Question: I have already managed to fetch data form firebase.problem is when i'm going to filter data according to the id it doesn't work.
'''
import { Component, OnInit } from '@angular/core';
import { ActivatedRoute } from '@angular/router';
import { AngularFireDatabase, AngularFireList ,} from 'angularfire2/database';
import { Observable } from 'rxjs'
import { query } from '@angular/core/src/render3';
import { Key } from 'protractor';
class postview {
constructor(public title) { }
}
@Component({
selector: 'app-news-view',
templateUrl: './news-view.page.html',
styleUrls: ['./news-view.page.scss'],
})
export class NewsViewPage implements OnInit {
id: string;
public books: AngularFireList<postview[]>;
itemlol: Observable<any>;
posts: Observable<any[]>;
constructor(private route: ActivatedRoute , db: AngularFireDatabase) {
let idp :string = this.id;
this.posts = db.list('Posts' ,ref => {
return ref.orderByChild('Post_Id').equalTo(idp)
}).valueChanges();
// this.itemlol= db.object('Posts').valueChanges();
}
ngOnInit() {
this.id = this.route.snapshot.paramMap.get('id');
console.log(this.id);
console.log(this.posts);
}
}
'''
in the section 'return ref.orderByChild('Post_Id').equalTo(idp)' I need to pass variable in 'equalTo()'. It should change according to the user instructions
Example
'''
equalTo(01)
equalTo(02)
'''
This is my firebase database:

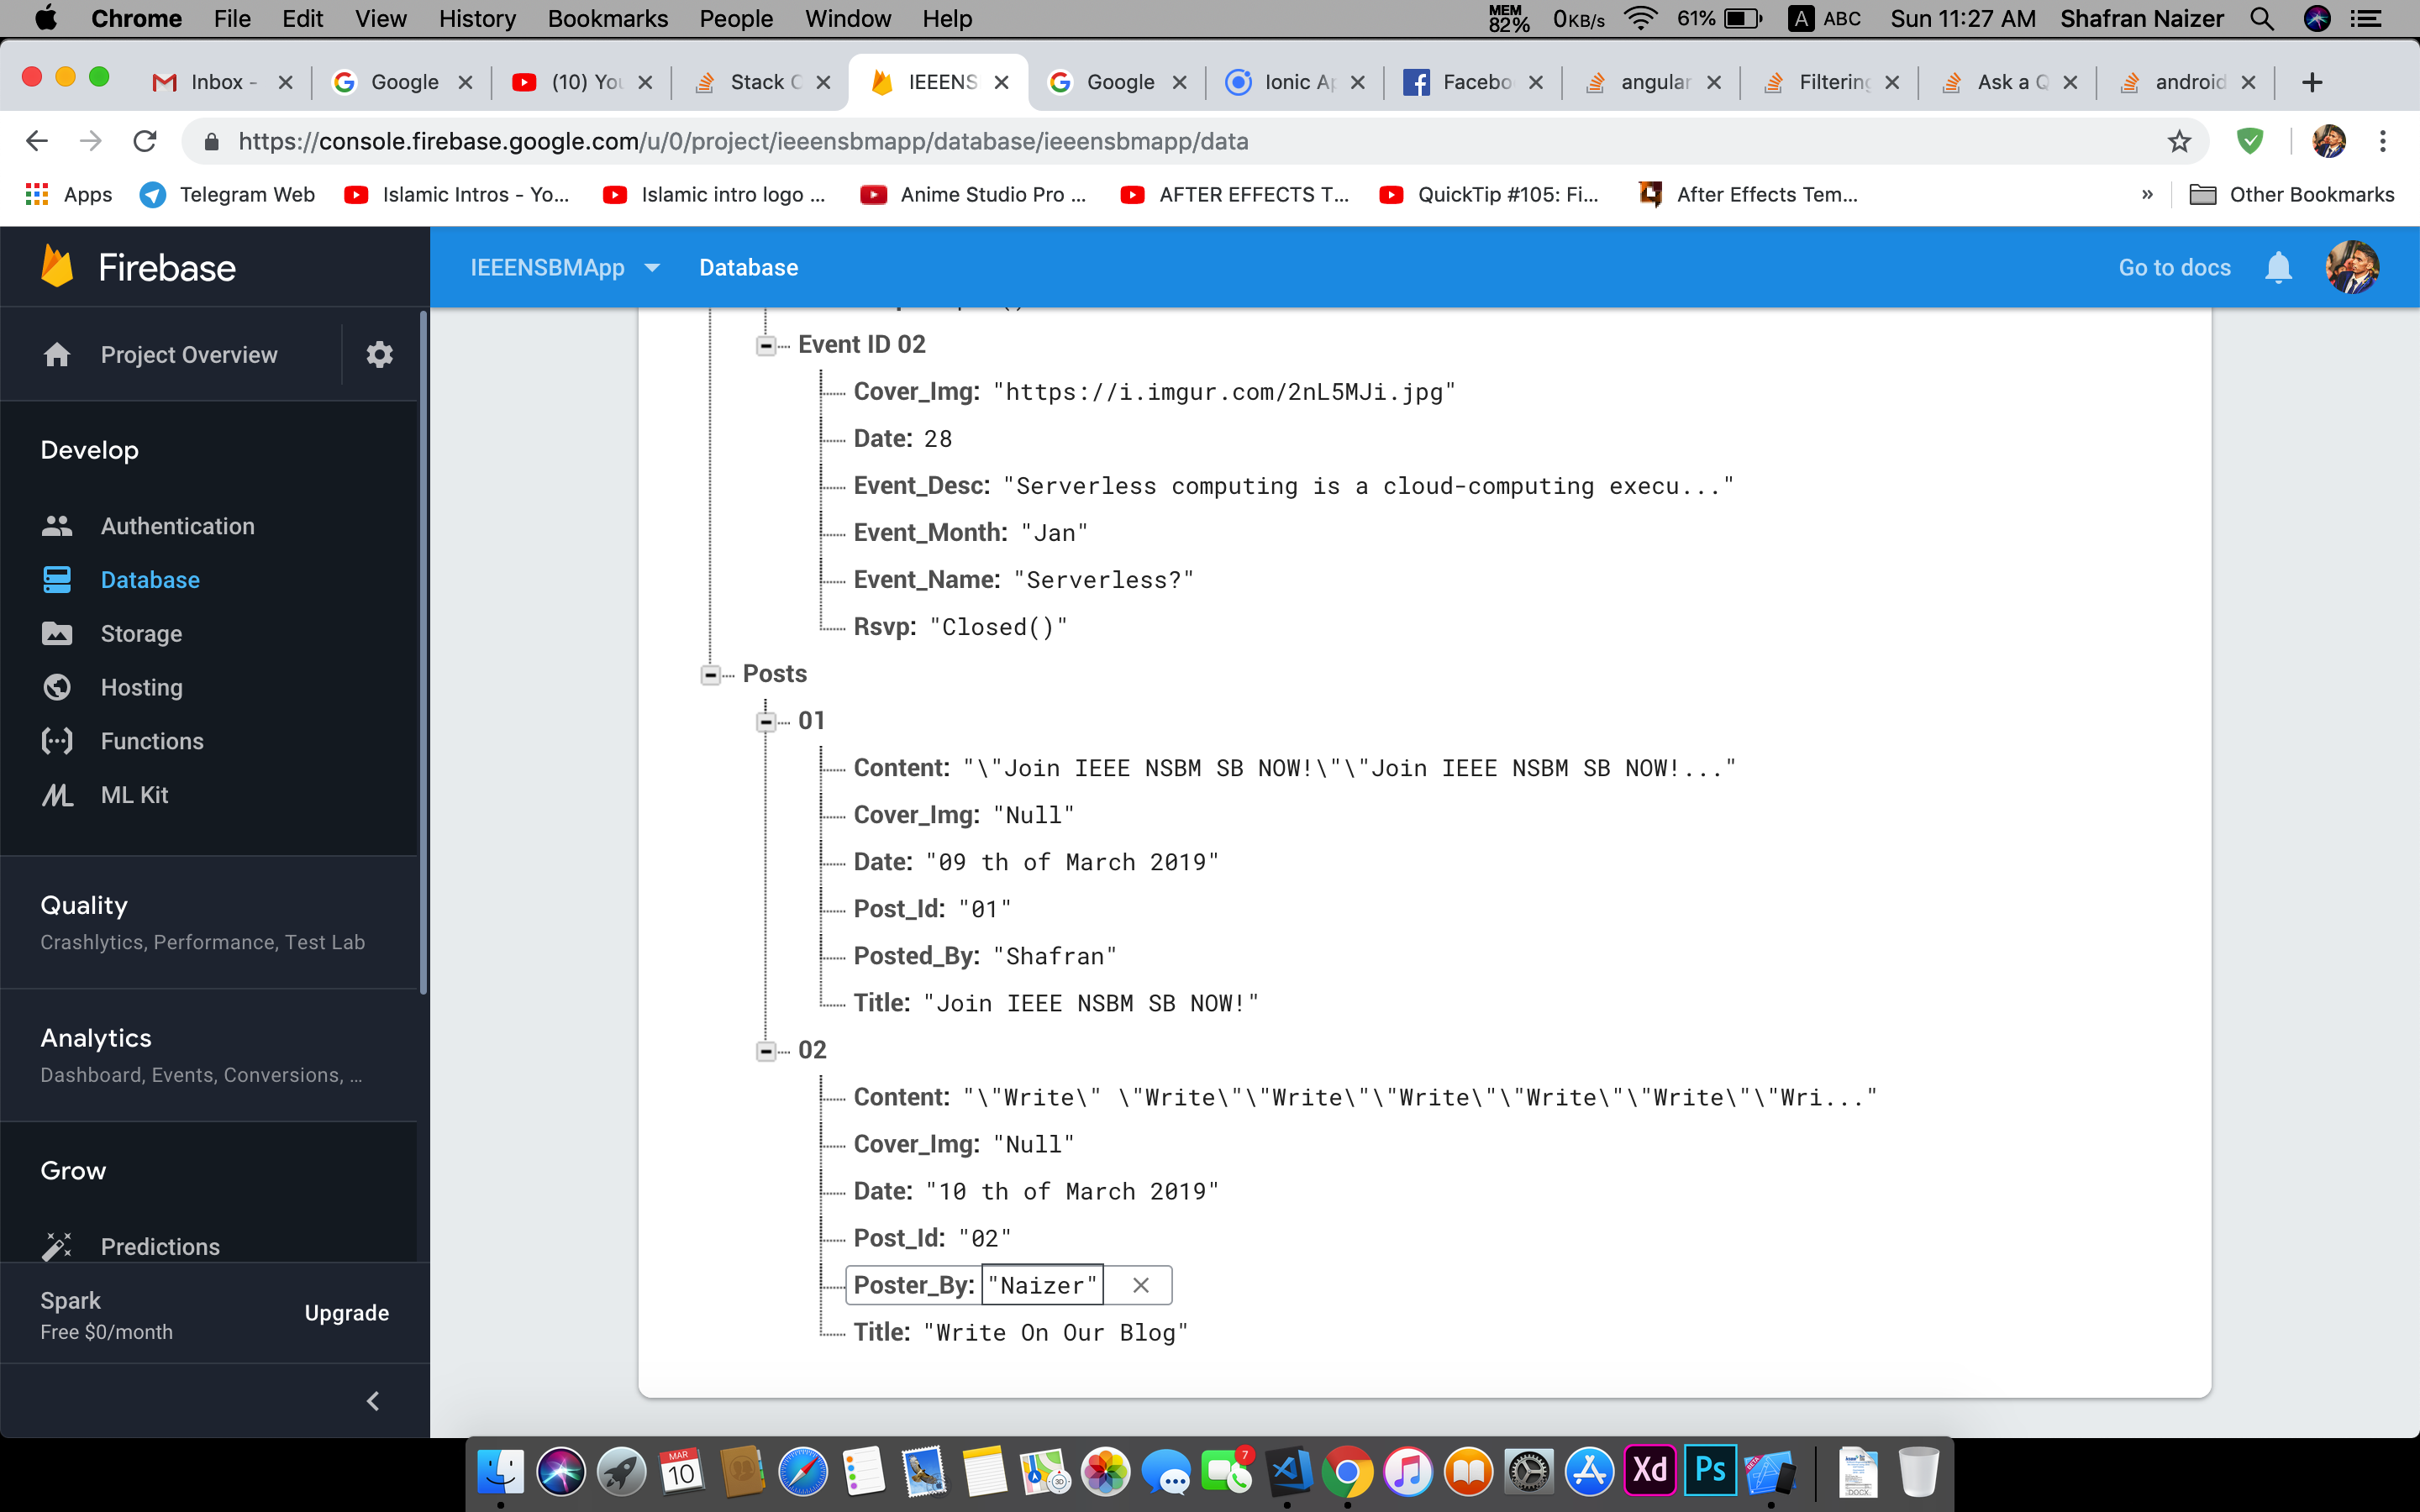
Answer: The constructor is called before ngOnInit so the value for this.id will be undefined at the time of the query.
You should get the Parameters in the constructor
'''
this.id = this.route.snapshot.paramMap.get('id');
let idp :string = this.id;
this.posts = db.list('Posts' ,ref => ref.orderByChild('Post_Id').equalTo(idp) ).valueChanges();
'''